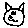
Label: cat